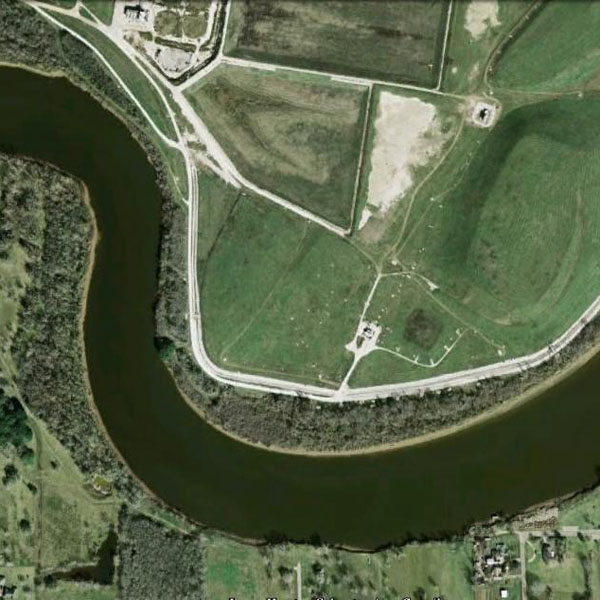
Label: River